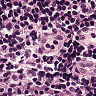
Metastatic tissue present: no